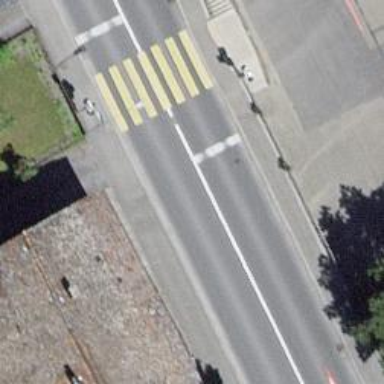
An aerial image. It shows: Road with traffic signals.